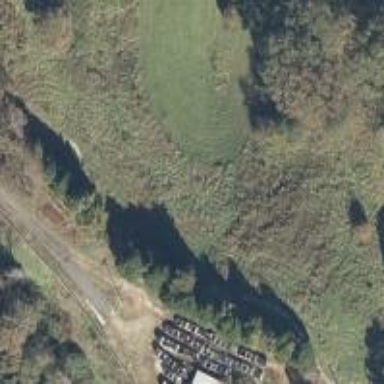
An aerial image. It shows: Golf bunker.